Field crop: tomato
Growth stage: 1
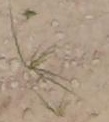
Species: cyperus